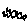
Label: zigzag